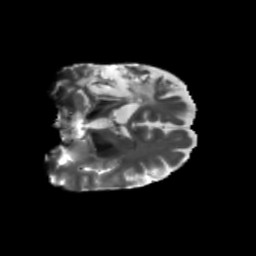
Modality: T2w
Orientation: coronal
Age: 56
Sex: female
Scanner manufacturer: siemens
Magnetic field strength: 3 T
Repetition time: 5.47 s
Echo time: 0.0854 s